Current action and preconditions to check: path_clear

Your task: For each precondition in the list above, predict whether it will hold at this action.

Consider the current scene as observed from the mobile robot's camera, and analyze the predicted future states of all dynamic agents (e.g., people, animals, vehicles, or any moving entities) within the NEXT SECOND.

IMPORTANT: Only answer "very likely" if you are absolutely certain—based on strong, clear evidence—that a dynamic agent will violate the precondition in the predicted future state. Do NOT answer "very likely" for unlikely, ambiguous, or low-probability risks.

Ask yourself for each precondition: Is there a high probability, with clear and convincing evidence, that the predicted future states of any dynamic agent will interfere with the predicted future state of the currently executing action within the NEXT SECOND, causing that precondition to fail?

Assess the risk level based on these predictions. Use "likely" or "very likely" if motions create a clear risk of interference.

Use "neutral" or "improbable" if agents are nearby but their predicted paths are clearly diverging or non-conflicting.

Failure Risk Categories: "very improbable", "improbable", "neutral", "likely", "very likely"

Answer Format: Output ONLY the probability_of_failure value from these categories: "very improbable", "improbable", "neutral", "likely", "very likely"

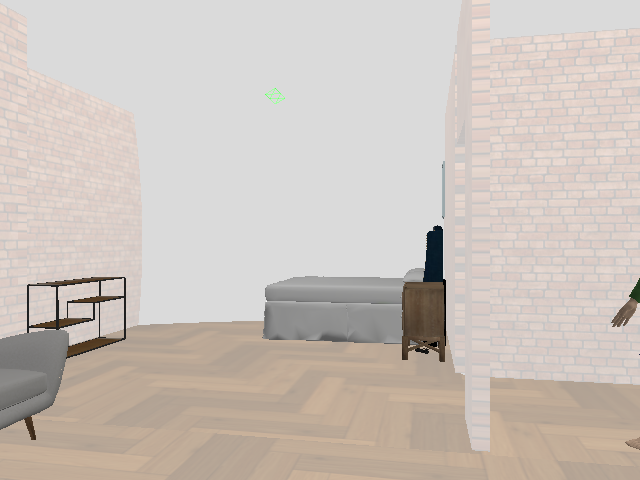

Answer: neutral